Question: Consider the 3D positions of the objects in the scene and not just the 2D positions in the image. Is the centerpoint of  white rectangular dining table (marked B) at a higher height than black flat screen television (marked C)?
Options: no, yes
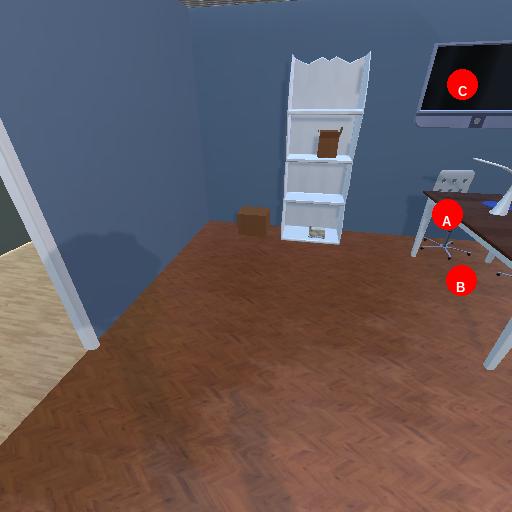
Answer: no